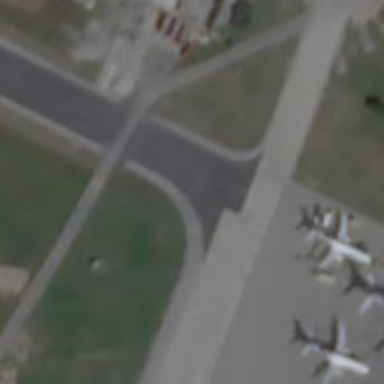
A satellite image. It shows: Image of taxiway at airport.